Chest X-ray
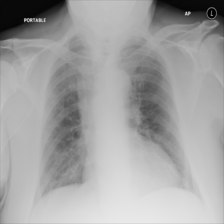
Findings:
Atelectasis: negative
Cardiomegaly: negative
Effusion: negative
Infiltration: negative
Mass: negative
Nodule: negative
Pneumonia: negative
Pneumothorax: negative
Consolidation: negative
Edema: negative
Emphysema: negative
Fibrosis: negative
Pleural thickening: negative
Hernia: negative